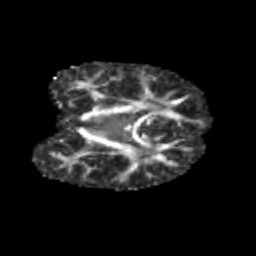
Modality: FA
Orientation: coronal
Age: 8
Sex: female
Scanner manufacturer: siemens
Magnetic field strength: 3 T
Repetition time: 3.8 s
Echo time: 0.07 s